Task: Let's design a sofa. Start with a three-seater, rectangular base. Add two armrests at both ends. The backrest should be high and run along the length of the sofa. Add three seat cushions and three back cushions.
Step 146:
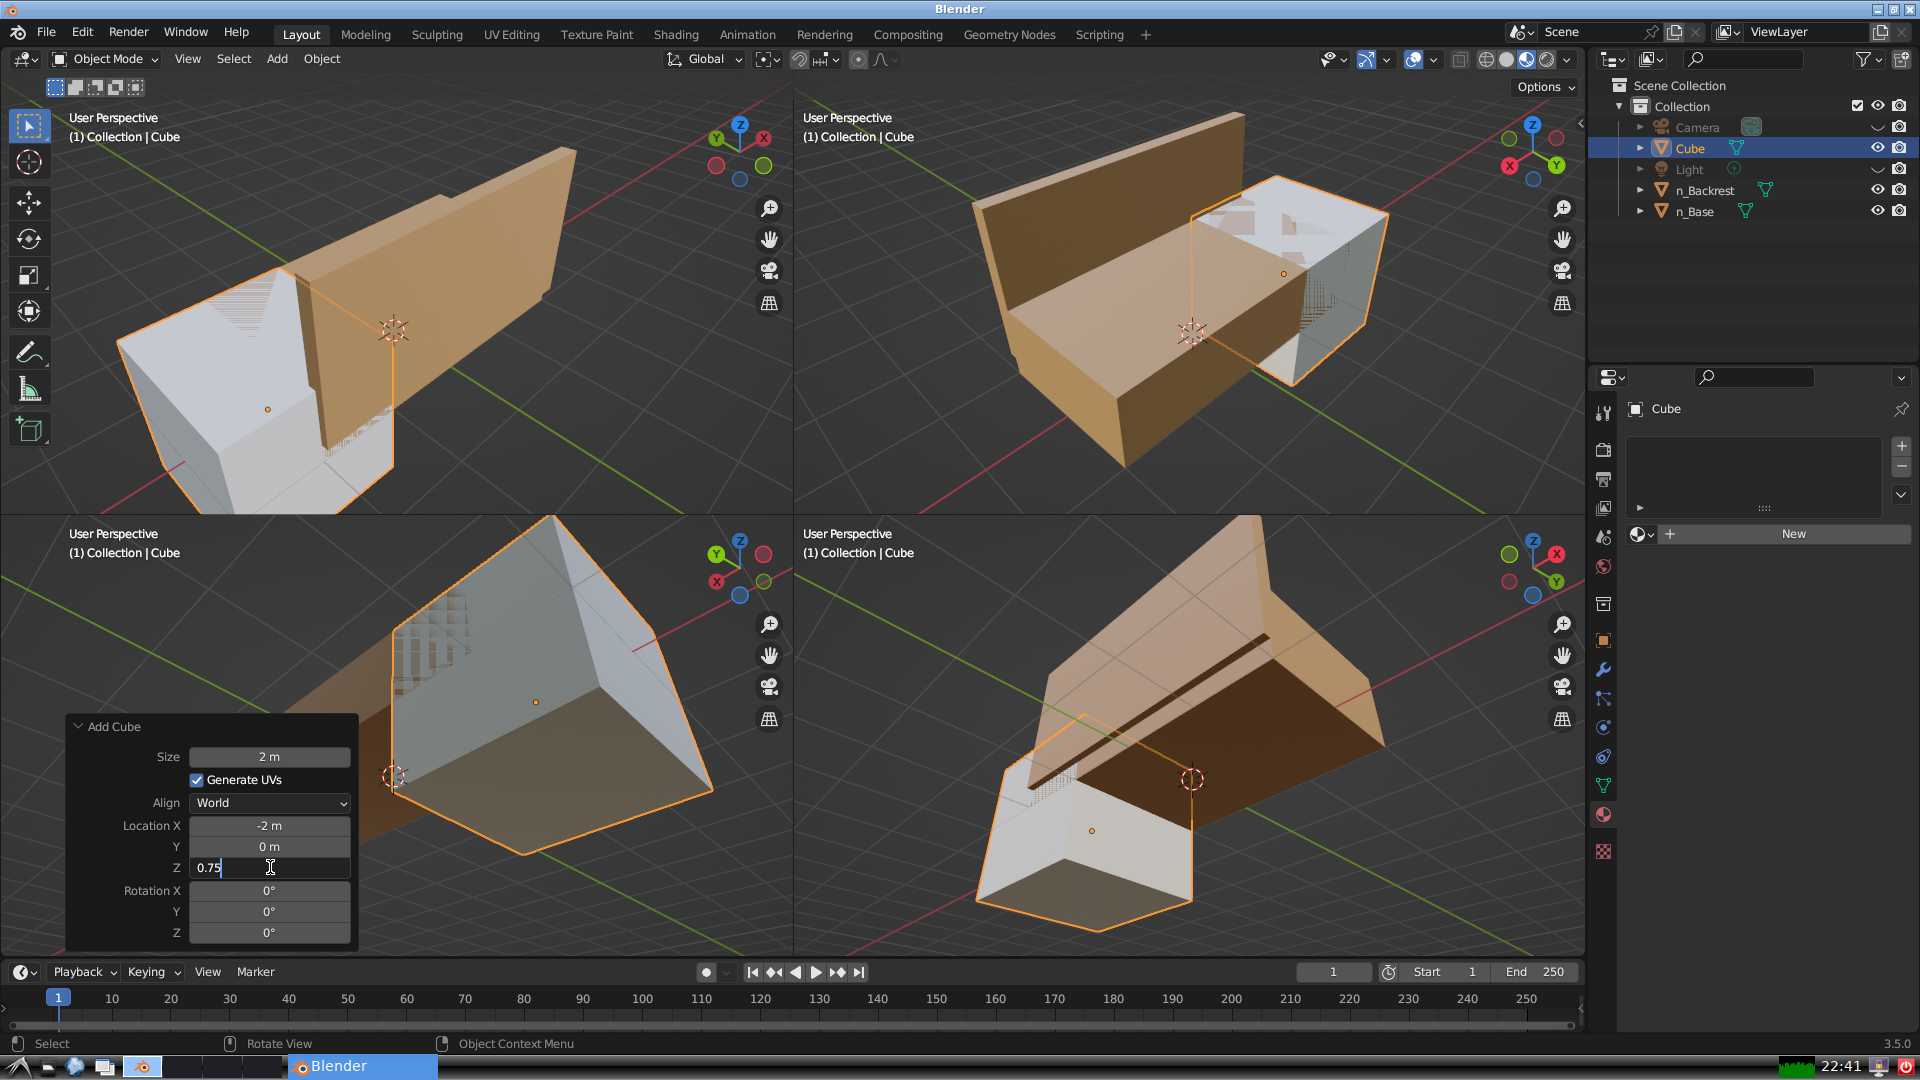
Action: {"key_press": ['Return']}